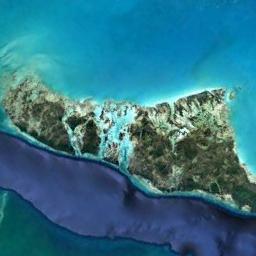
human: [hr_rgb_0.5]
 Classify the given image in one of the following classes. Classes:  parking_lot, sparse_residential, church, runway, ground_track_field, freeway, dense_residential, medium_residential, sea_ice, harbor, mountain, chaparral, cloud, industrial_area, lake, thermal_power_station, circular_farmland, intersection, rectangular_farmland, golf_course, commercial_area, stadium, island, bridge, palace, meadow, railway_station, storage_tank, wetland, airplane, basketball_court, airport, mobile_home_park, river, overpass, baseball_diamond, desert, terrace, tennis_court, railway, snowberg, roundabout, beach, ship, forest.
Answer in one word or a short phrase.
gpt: island